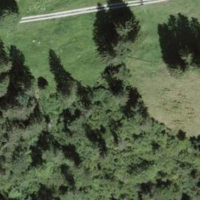
EUNIS habitat code: 45
Species observed at this site:
Astrantia major